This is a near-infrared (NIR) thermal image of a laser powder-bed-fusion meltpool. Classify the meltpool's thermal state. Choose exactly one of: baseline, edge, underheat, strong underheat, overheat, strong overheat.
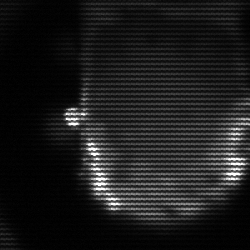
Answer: baseline